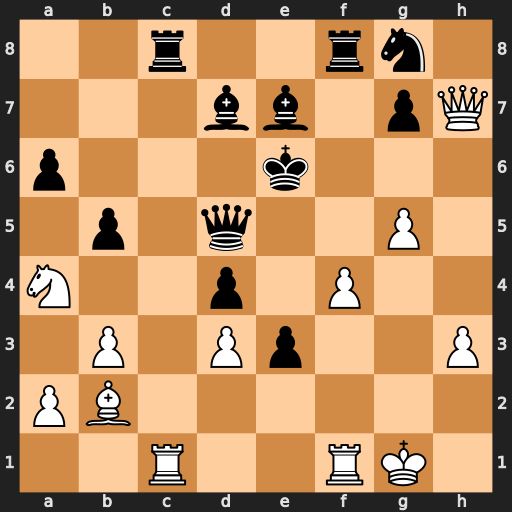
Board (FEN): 2r2rn1/3bb1pQ/p3k3/1p1q2P1/N2p1P2/1P1Pp2P/PB6/2R2RK1
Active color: w
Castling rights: -
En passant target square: -
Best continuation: Qg6+ Bf6 f5+ Ke5 gxf6 Rxc1 Qg3+ Kxf6 Rxc1